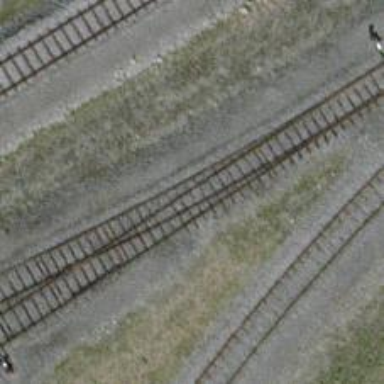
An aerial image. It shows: Single-track railway siding.